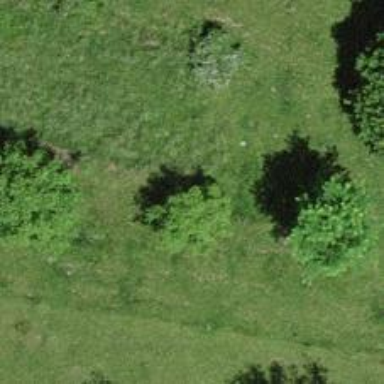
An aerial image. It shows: Deciduous broadleaved tree.